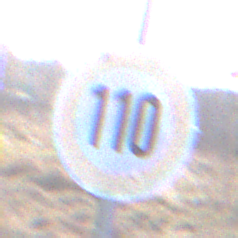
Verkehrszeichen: Geschwindigkeit110
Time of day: MorningAfternoon
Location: Outdoor (Nature)
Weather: PartlyCloudy
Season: NotSpecified
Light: Natural